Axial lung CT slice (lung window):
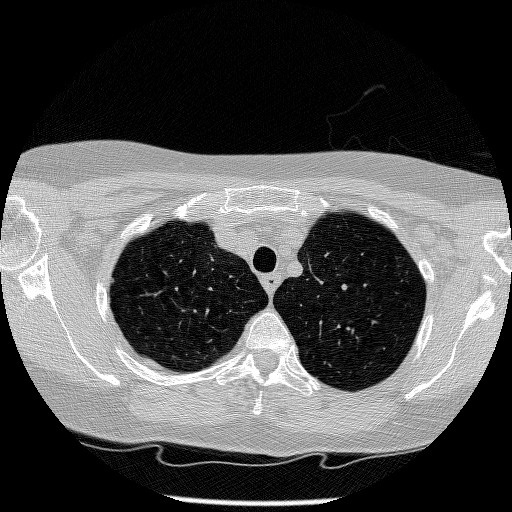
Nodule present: no